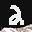
Label: 2